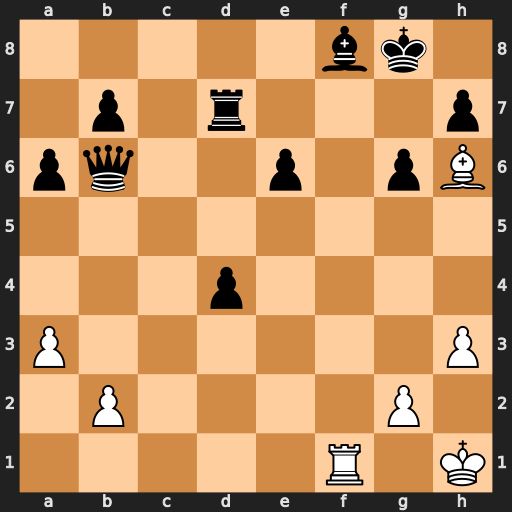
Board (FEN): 5bk1/1p1r3p/pq2p1pB/8/3p4/P6P/1P4P1/5R1K
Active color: w
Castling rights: -
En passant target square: -
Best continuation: Rxf8#